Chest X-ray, PA view. Patient: 41 years old, sex M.
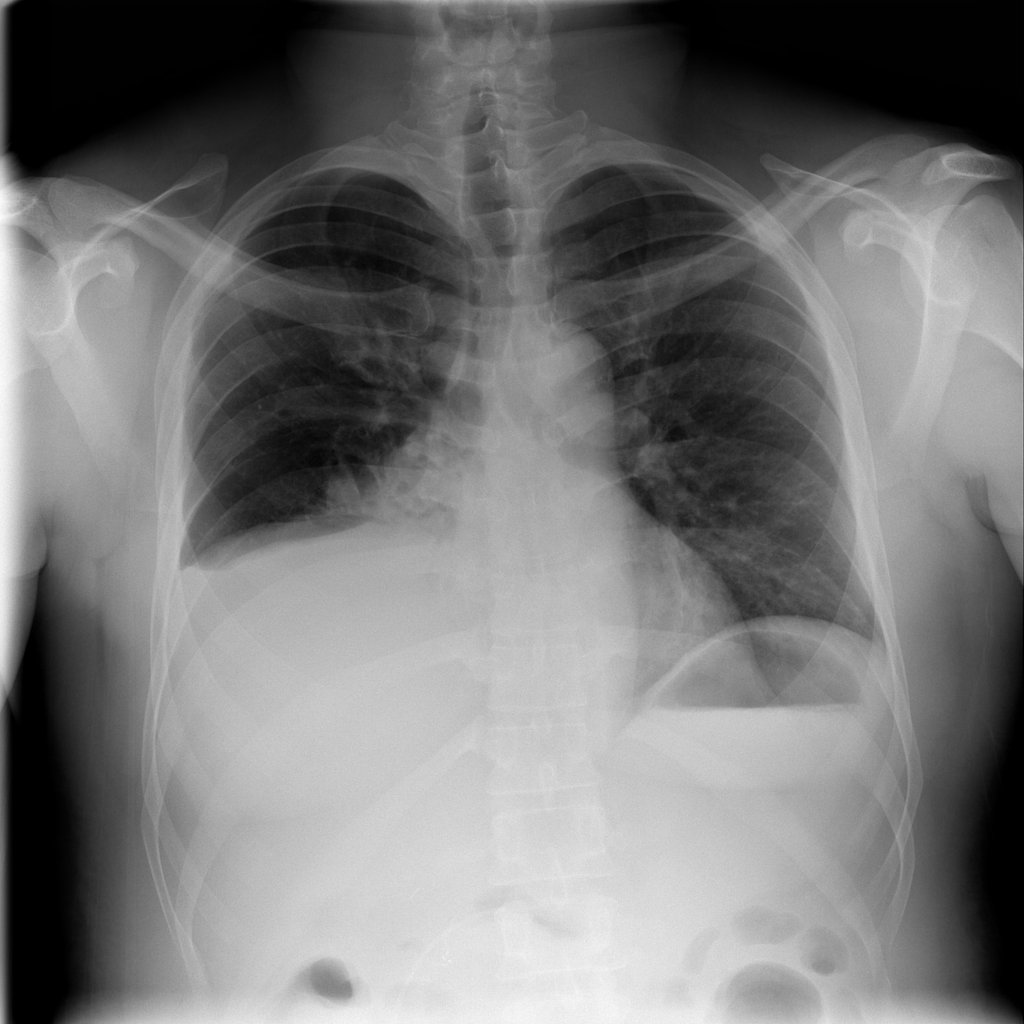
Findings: No Finding